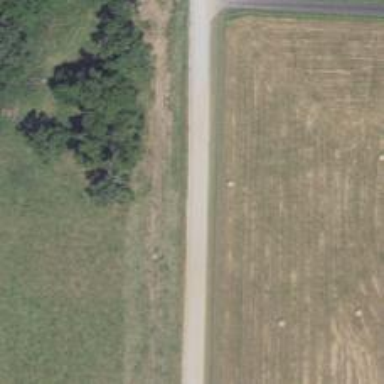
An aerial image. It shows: Unclassified road with grade 2 track type.